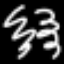
Label: squiggle